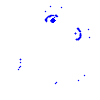
Particle: electron